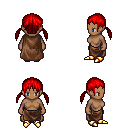
a pixel art fantasy rpg character, female body template, human, dark skin, brown cape, robe skirt, red twin-tailed hairstyle, gold boots, four views (front, back, left, right), 2x2 character sprite sheet, small pixel art, hard edges, no anti-aliasing